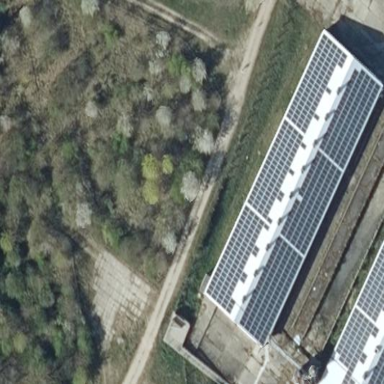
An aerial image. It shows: Gabled farm auxiliary building with grey roof.